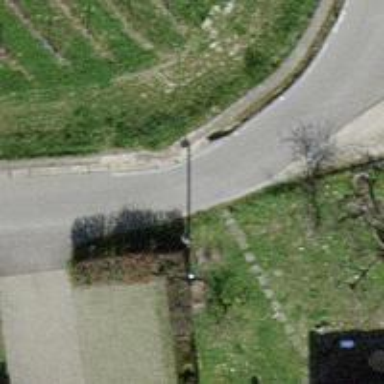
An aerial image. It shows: Residential road with concrete surface and no sidewalks.